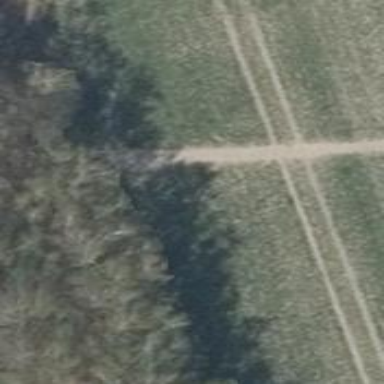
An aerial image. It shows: Path with ground surface of grade 4.